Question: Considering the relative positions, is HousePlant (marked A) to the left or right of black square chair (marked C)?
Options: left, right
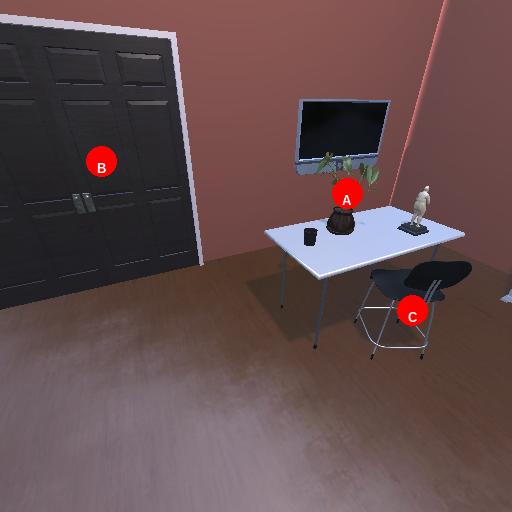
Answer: left